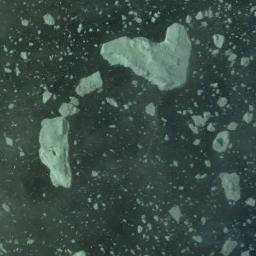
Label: sea_ice